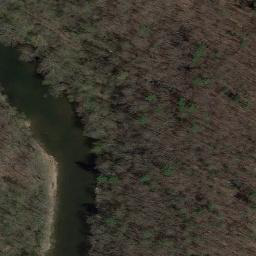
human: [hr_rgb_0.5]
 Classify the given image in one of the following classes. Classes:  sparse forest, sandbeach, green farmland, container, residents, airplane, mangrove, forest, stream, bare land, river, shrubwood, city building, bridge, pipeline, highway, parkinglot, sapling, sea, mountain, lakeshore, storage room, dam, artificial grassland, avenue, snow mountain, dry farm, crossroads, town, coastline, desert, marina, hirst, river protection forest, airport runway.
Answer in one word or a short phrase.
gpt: river